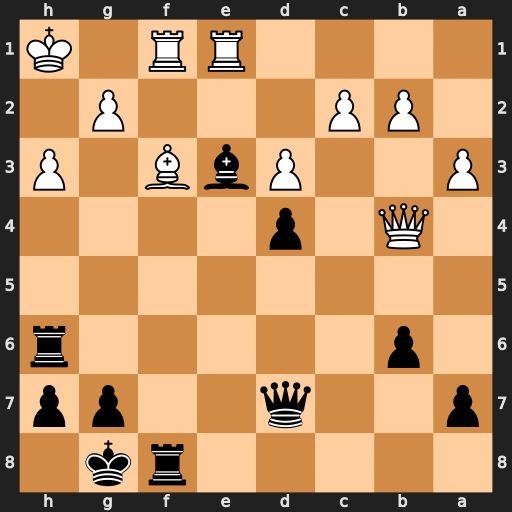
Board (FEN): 5rk1/p2q2pp/1p5r/8/1Q1p4/P2PbB1P/1PP3P1/4RR1K
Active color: b
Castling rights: -
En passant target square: -
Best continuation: Rxh3+ gxh3 Qxh3#